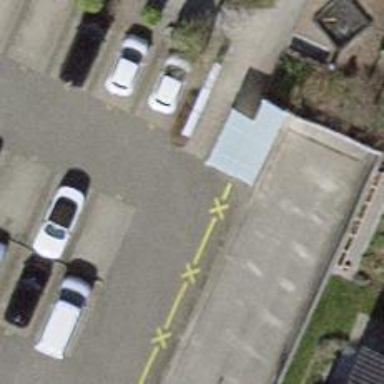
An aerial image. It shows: Asphalt parking aisle along service road.